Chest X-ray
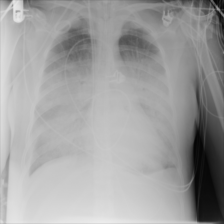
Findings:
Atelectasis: negative
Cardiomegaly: negative
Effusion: negative
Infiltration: negative
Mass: negative
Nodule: negative
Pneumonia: negative
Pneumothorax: negative
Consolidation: negative
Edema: negative
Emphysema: negative
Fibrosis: negative
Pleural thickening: negative
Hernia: negative